Interaction volume radius: 5 \u00c5
Interaction volume height: 15 \u00c5
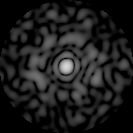
Disorder parameter: 0.839